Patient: sex M, age 69
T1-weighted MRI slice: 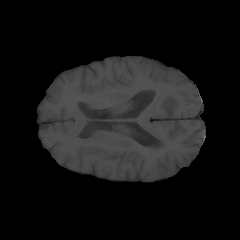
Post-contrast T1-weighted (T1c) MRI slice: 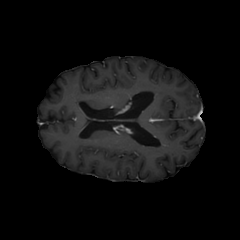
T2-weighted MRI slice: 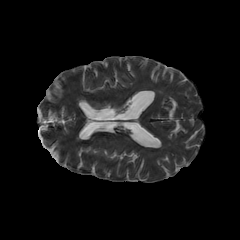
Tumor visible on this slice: no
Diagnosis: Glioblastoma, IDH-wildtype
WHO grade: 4